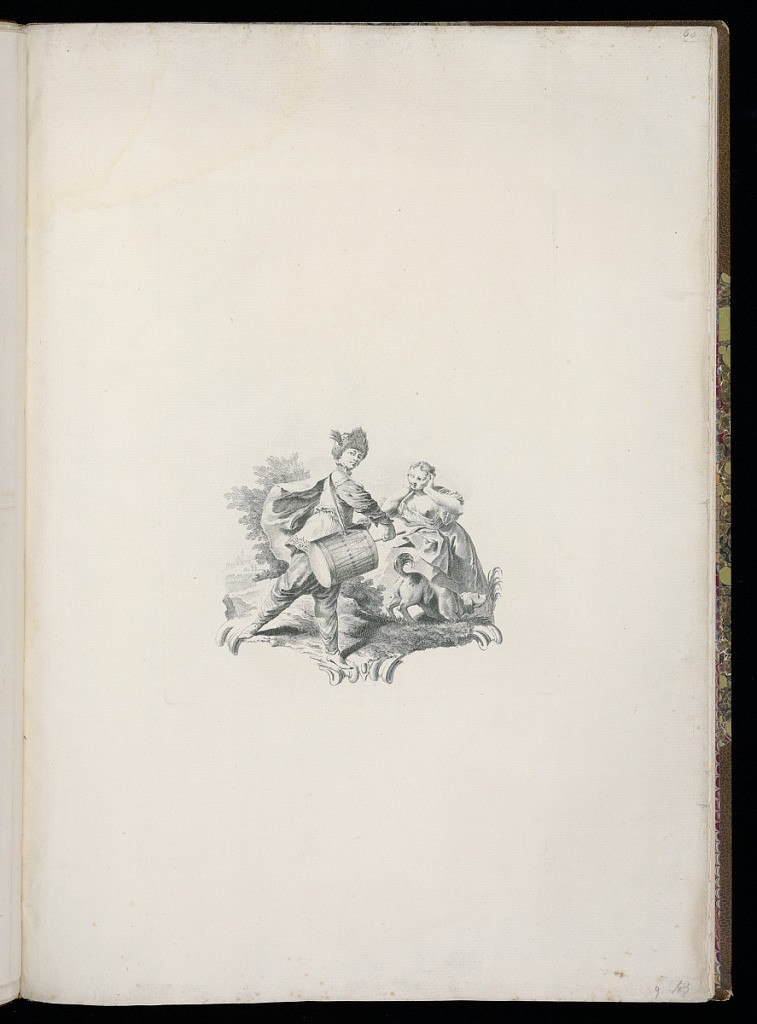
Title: Ornamental Vignette
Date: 18th century
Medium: Etching and engraving on laid paper
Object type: Bound print
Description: Small vignette of a young man in a hat, running, playing a large drum. Emerging from the background, a woman holds her hands to her ears, while a dog looks into the distance. The scene is set aloft a rocaille platform of grass and scrolls. The plate is not signed or numbered.